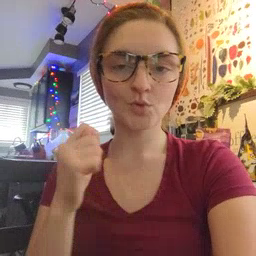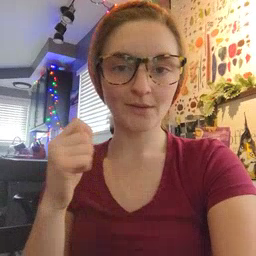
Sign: toy